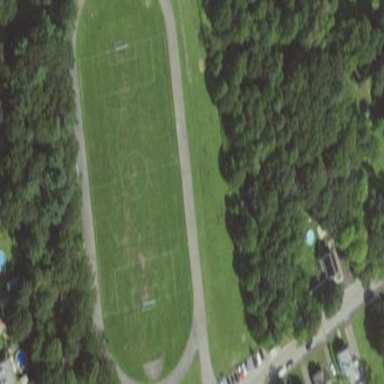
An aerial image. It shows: Athletics track located on leisure land.